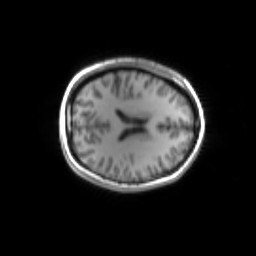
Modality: inplaneT1
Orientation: axial
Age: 29
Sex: female
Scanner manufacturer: siemens
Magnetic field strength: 3 T
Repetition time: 1.2 s
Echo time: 0.00251 s